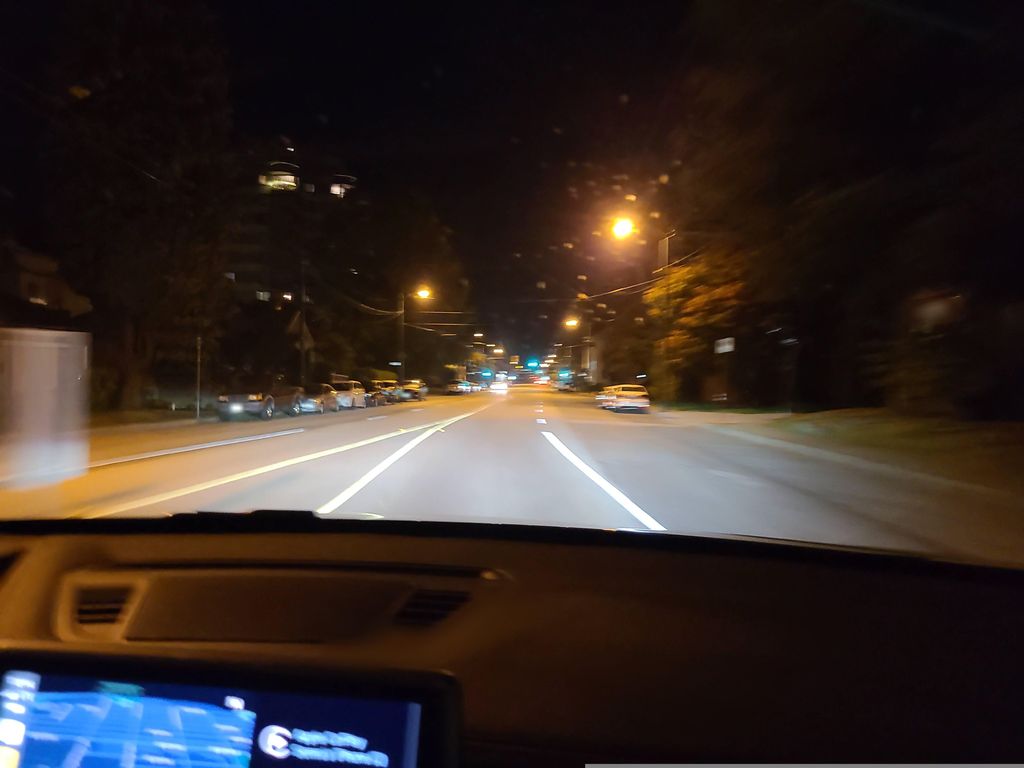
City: vancouver